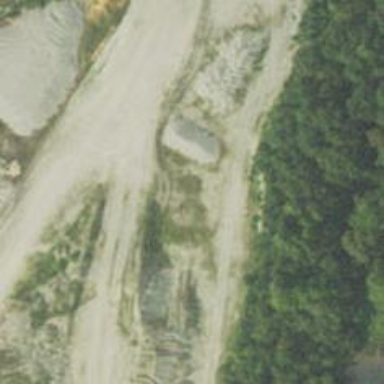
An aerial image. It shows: Quarry area.